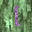
Label: 1